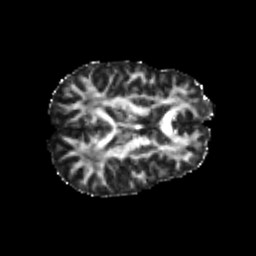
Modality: FA
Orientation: axial
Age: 26
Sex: male
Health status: healthy
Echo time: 0.074 s